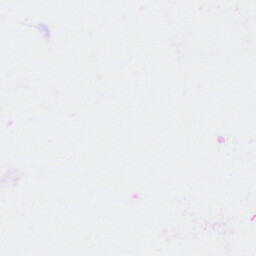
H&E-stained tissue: Breast